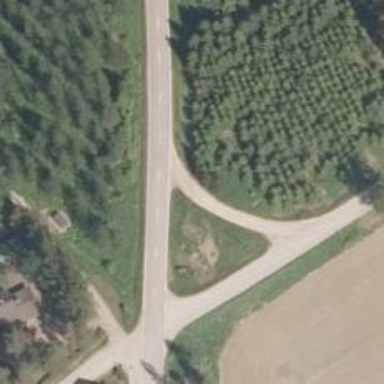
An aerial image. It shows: Tertiary link road.